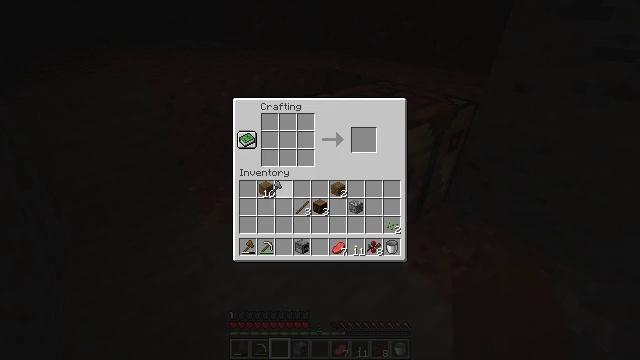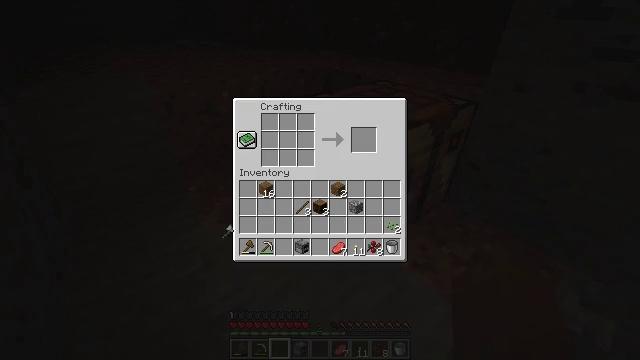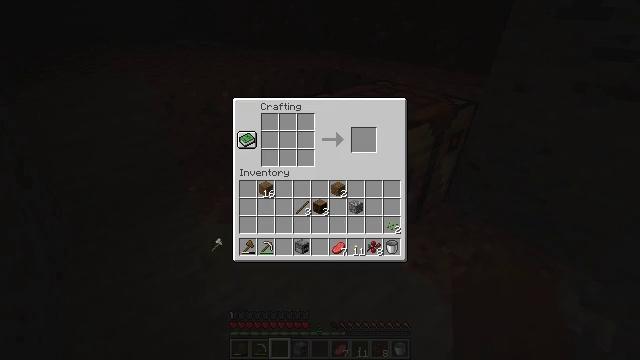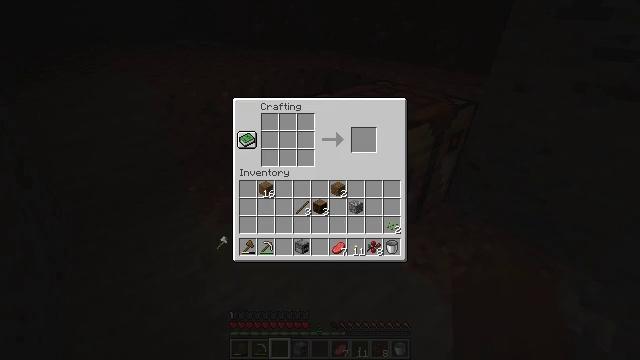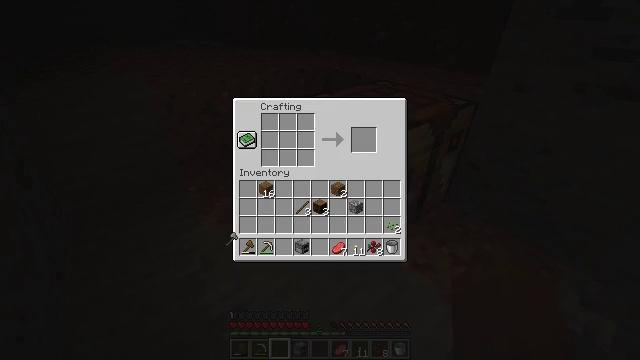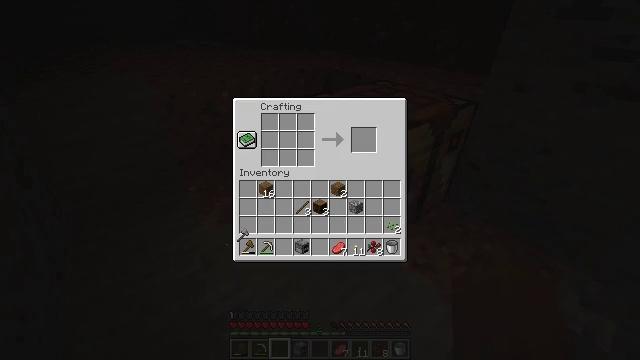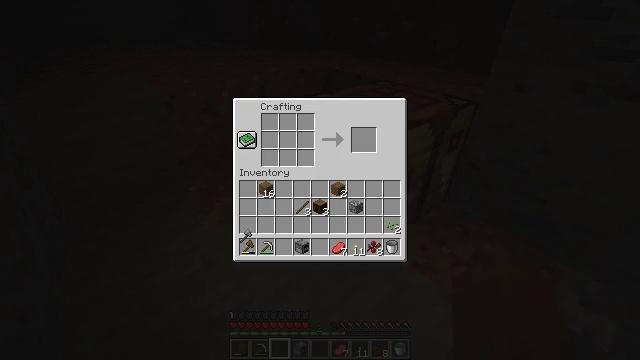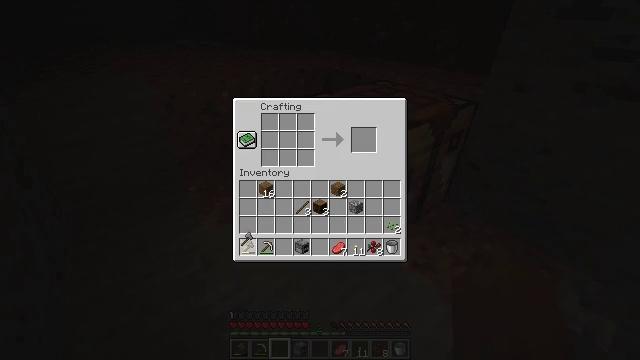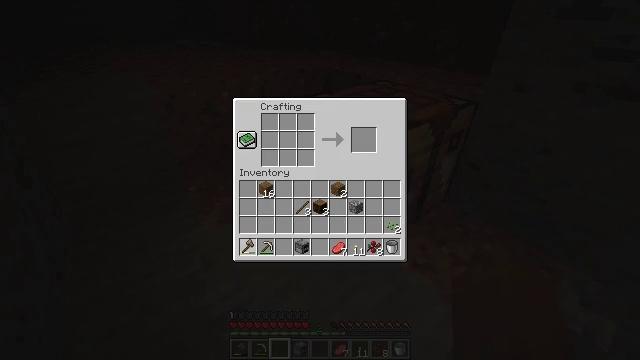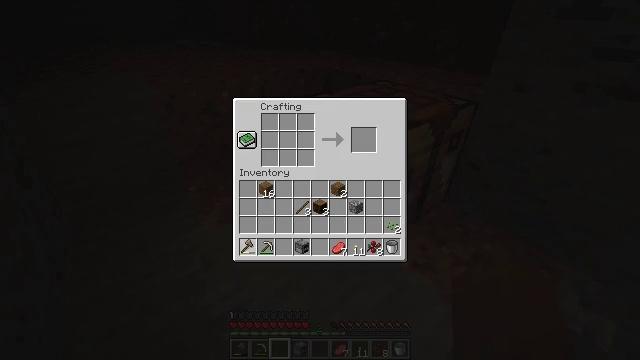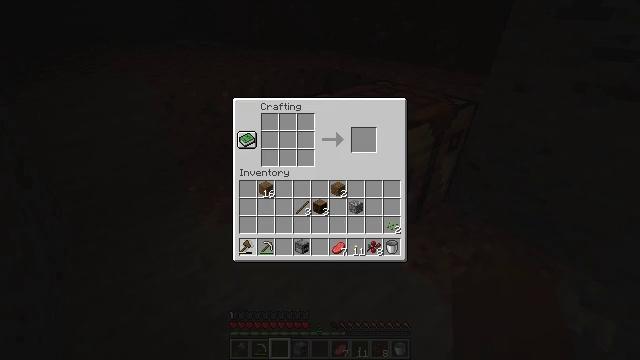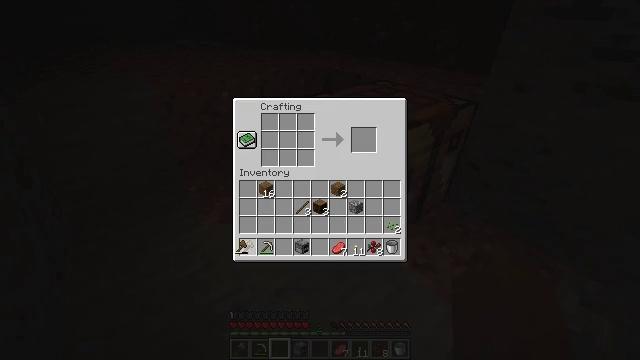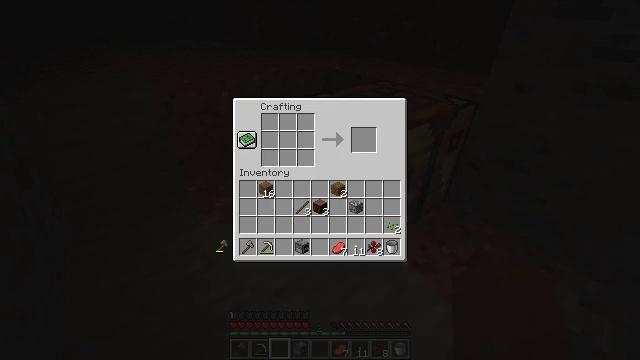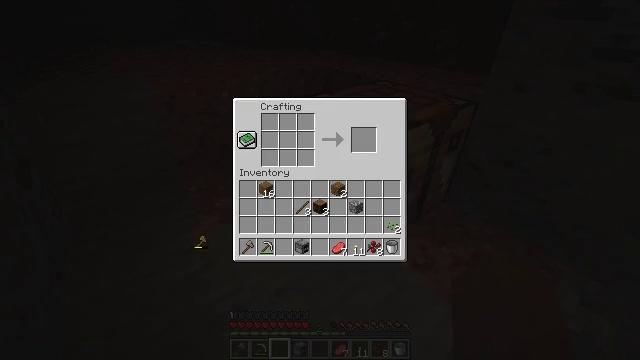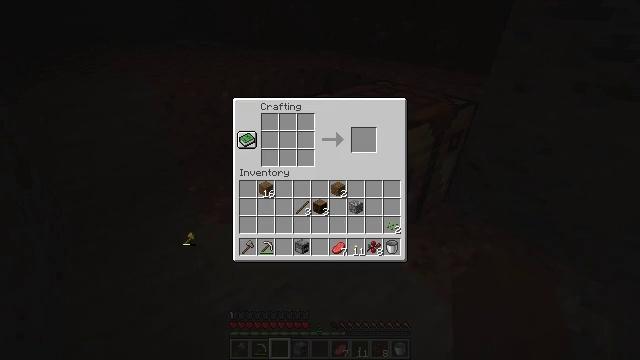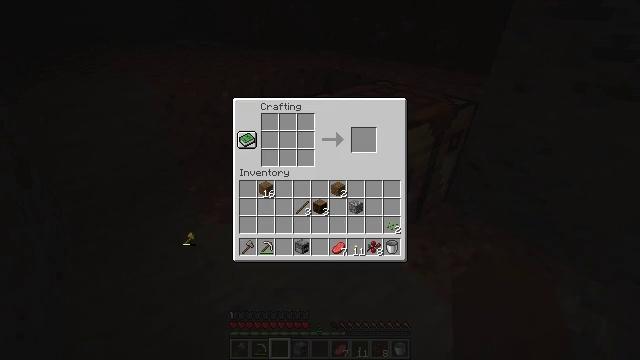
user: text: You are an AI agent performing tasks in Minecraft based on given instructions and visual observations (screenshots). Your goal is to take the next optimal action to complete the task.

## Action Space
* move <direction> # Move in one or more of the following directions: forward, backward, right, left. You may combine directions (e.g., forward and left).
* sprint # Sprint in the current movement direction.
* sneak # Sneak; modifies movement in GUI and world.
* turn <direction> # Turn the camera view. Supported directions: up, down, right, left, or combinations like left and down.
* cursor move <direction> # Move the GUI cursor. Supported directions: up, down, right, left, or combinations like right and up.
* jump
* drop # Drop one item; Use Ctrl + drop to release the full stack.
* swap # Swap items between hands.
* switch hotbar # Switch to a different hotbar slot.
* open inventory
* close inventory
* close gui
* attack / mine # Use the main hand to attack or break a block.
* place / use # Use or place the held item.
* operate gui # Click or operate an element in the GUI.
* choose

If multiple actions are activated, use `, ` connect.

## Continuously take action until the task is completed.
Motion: motion action
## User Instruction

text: Remove a wooden axe from the inventory.
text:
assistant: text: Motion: cursor move left and down, open gui
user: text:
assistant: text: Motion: cursor move left and down
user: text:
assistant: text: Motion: no_op
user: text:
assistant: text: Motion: cursor move right
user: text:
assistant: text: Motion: cursor move right
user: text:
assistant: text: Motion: no_op
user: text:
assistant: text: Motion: no_op
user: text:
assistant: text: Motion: cursor move down, operate gui
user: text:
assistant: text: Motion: operate gui
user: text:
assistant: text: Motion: no_op
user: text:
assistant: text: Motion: no_op
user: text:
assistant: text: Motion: cursor move left
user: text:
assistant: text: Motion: cursor move left
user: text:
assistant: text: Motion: cursor move left
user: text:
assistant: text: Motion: operate gui
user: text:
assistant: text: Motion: operate gui
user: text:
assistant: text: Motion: no_op
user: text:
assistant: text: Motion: no_op
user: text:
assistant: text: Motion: no_op
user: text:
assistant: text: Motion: no_op
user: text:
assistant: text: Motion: close gui
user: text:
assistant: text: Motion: open inventory